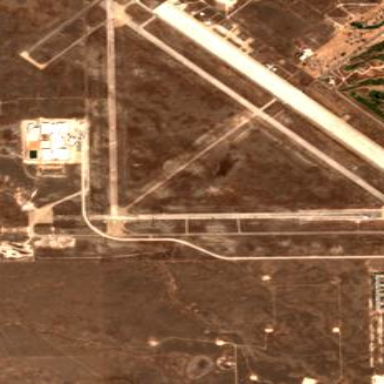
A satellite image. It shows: Apron at the airport.